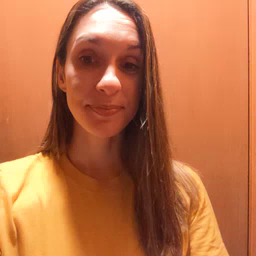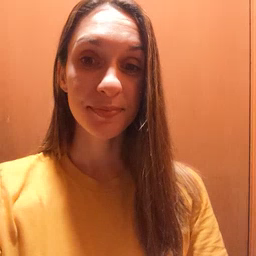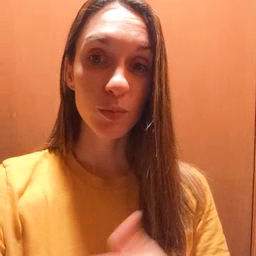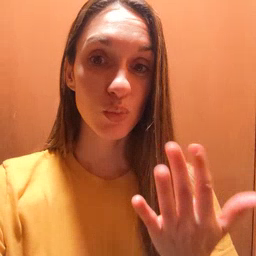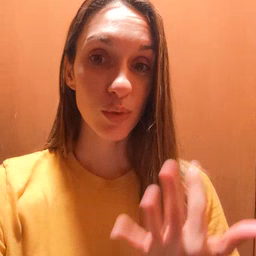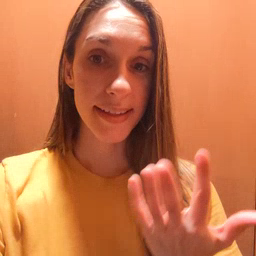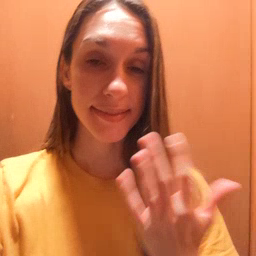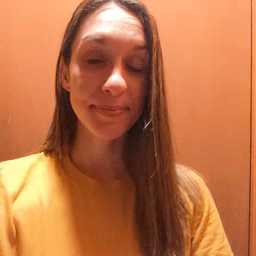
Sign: wait